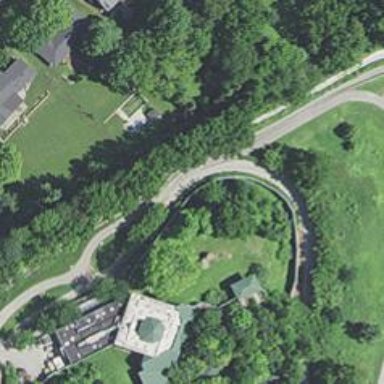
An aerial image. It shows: Enclosure in the zoo.